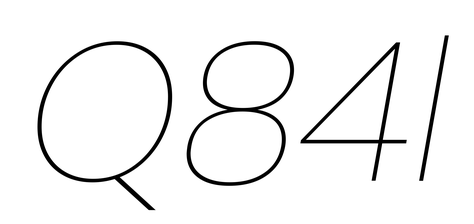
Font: Poppins-ThinItalic